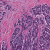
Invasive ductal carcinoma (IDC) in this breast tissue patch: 1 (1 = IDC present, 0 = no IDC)